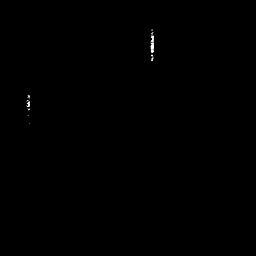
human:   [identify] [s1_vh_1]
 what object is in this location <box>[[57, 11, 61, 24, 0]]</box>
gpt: <ref>1 small ship at the top</ref>

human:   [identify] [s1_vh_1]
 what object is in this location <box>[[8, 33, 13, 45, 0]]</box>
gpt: <ref>1 small ship at the left</ref>